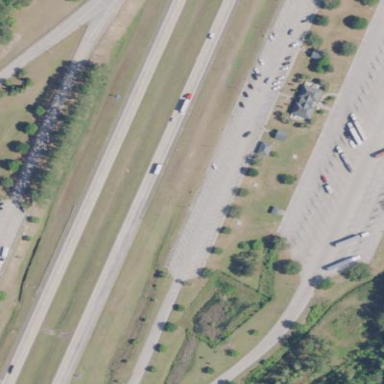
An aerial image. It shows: Rest area on the road with picnic tables.